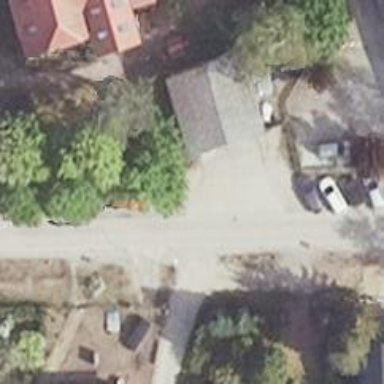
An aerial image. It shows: Residential road with concrete surface.